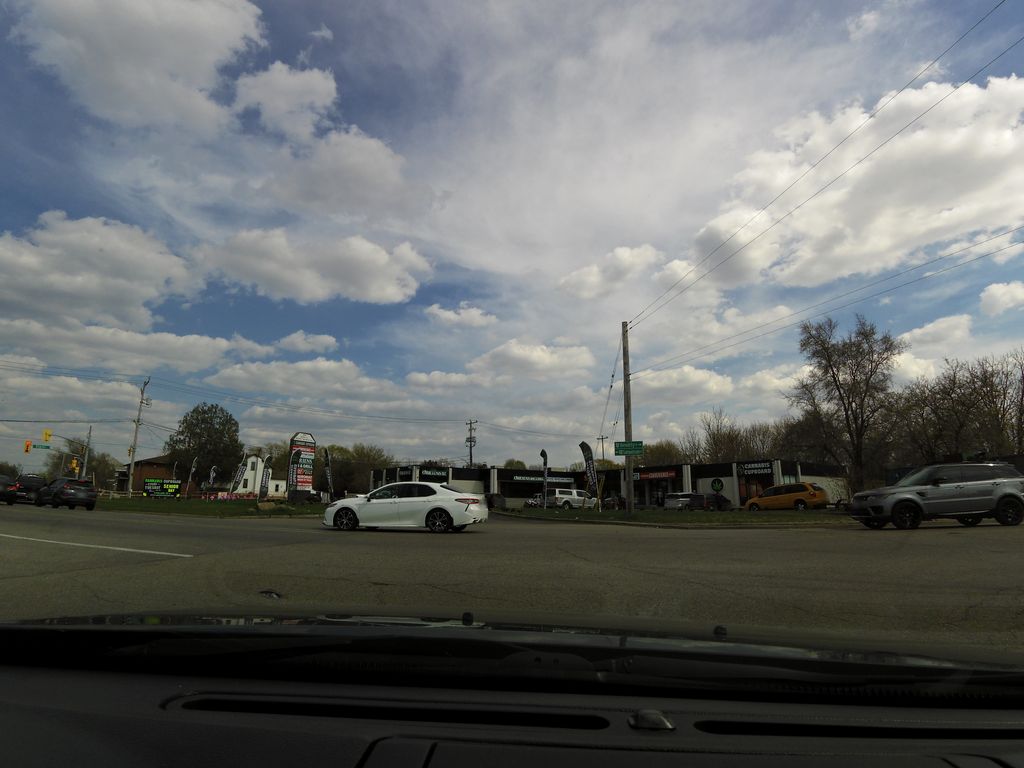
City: kitchener-waterloo